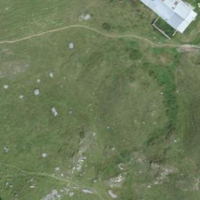
EUNIS habitat code: 26
Species observed at this site:
Campanula thyrsoides